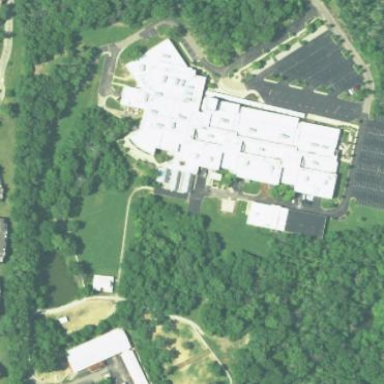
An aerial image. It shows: School.